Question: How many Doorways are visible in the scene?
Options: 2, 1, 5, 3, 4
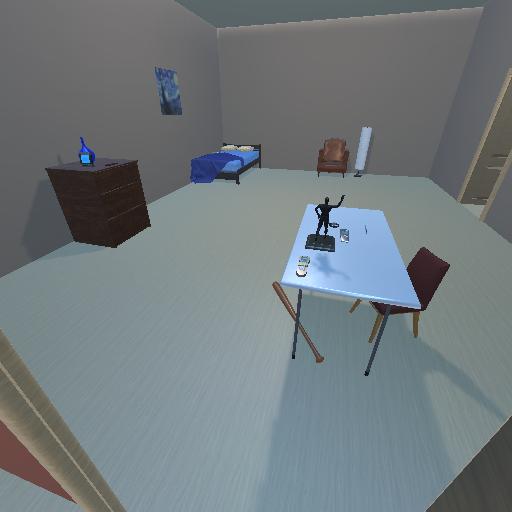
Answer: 2